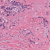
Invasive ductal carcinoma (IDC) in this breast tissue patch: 0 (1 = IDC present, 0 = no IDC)